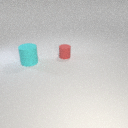
large cyan rubber cylinder in front of small red rubber cylinder